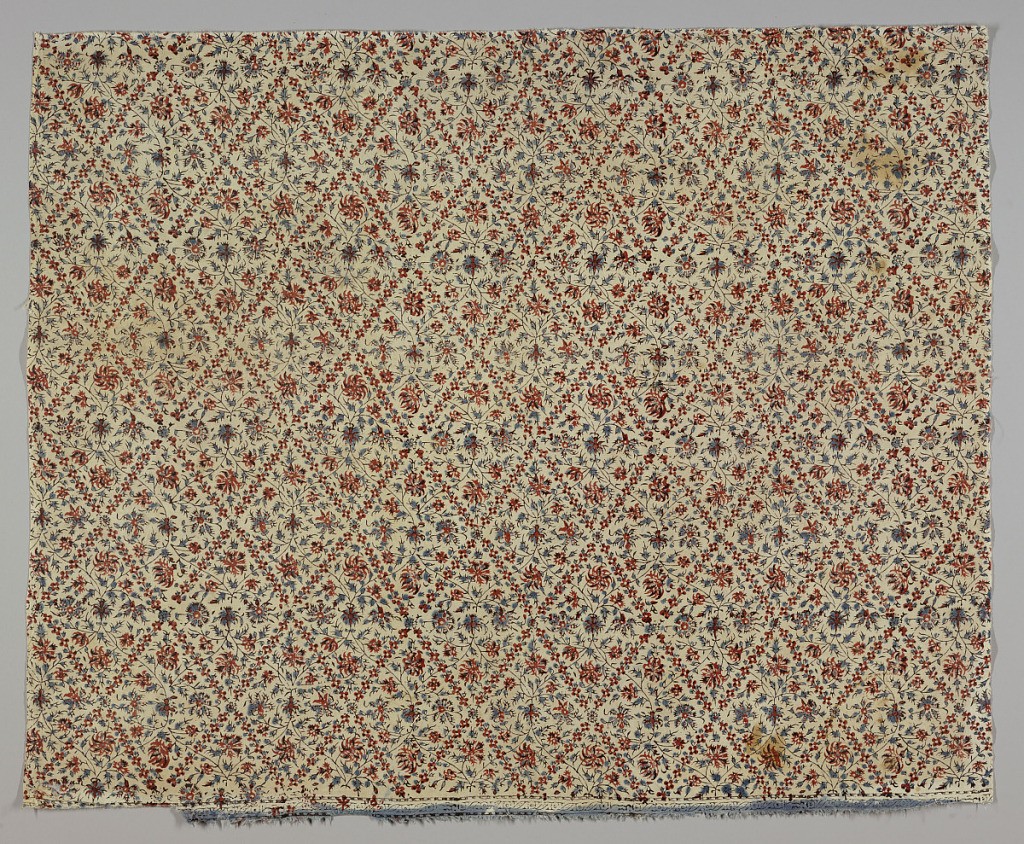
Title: Shawl fragment
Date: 18th–early 19th century
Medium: cotton Technique: block printed
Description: Pieced panel in off-white printed in red, blue and black in a pattern of floral tendrils overset with a trellis made of small rosettes.